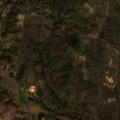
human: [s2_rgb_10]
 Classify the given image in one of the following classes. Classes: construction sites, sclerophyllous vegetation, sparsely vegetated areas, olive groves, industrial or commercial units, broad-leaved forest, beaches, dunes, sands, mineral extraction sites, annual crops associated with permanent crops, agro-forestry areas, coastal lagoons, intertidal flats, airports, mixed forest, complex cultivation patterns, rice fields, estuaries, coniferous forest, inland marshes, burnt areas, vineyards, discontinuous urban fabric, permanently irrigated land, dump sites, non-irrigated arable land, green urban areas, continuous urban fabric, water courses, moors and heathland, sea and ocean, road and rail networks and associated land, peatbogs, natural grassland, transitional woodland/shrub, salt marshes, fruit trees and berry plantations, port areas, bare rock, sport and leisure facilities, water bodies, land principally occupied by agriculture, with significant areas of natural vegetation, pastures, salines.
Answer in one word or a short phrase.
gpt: olive groves, agro-forestry areas, broad-leaved forest